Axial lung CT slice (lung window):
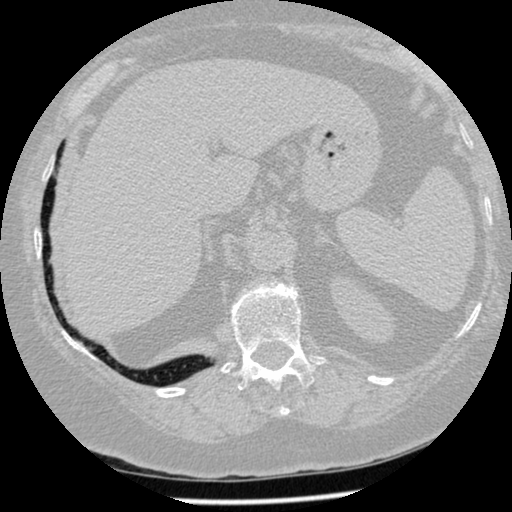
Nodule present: no